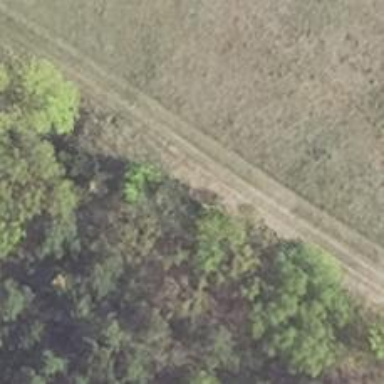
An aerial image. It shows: Track with very rough surface.